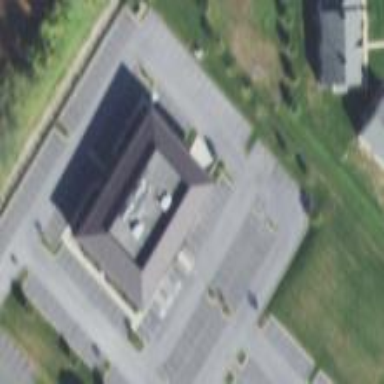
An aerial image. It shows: Building.